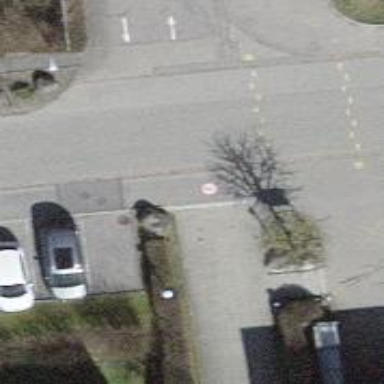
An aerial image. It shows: Table-style traffic calming feature.